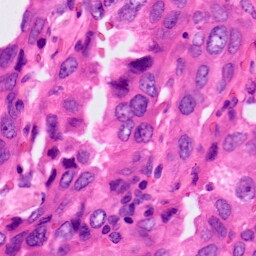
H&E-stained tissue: Lung